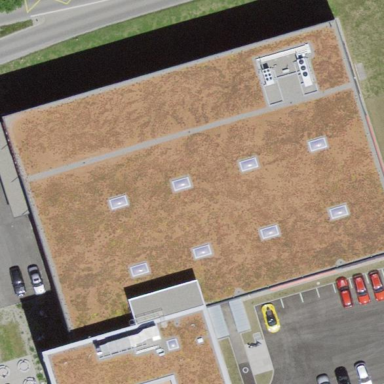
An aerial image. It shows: Industrial building with flat roof.